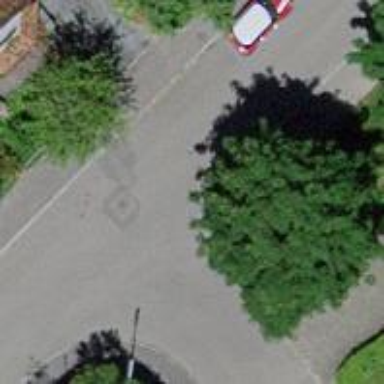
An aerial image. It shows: Kerb serving as barrier.